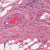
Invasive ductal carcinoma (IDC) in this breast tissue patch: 1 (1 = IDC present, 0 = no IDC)